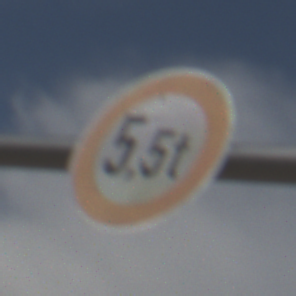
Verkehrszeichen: TatsaechlicheMasse
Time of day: Midday
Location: Outdoor (Nature)
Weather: PartlyCloudy
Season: NotSpecified
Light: Natural